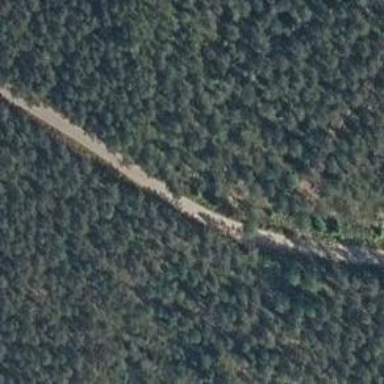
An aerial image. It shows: Unclassified road.